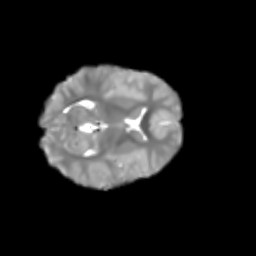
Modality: T2w
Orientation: axial
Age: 6
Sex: female
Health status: healthy